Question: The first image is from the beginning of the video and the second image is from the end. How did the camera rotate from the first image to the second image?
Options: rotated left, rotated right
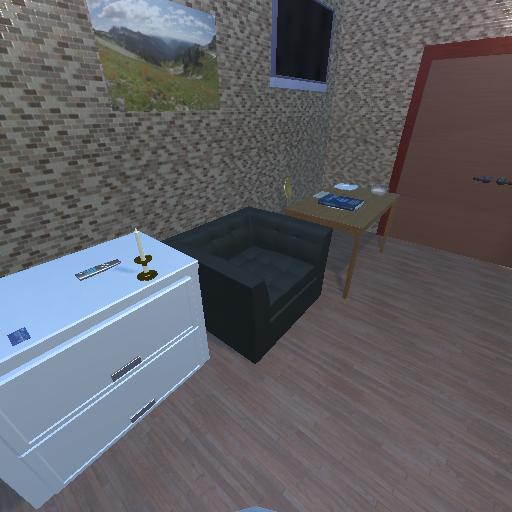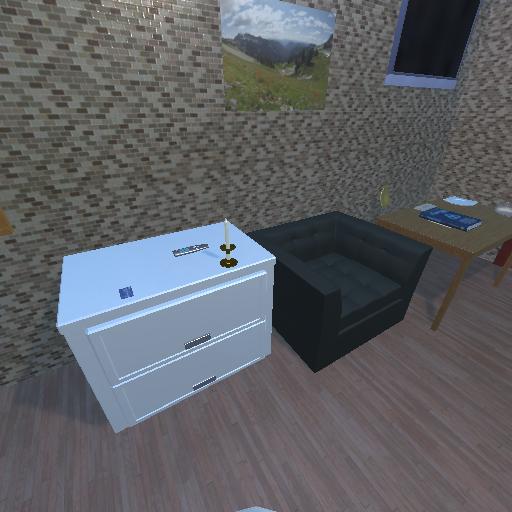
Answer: rotated left